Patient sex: M
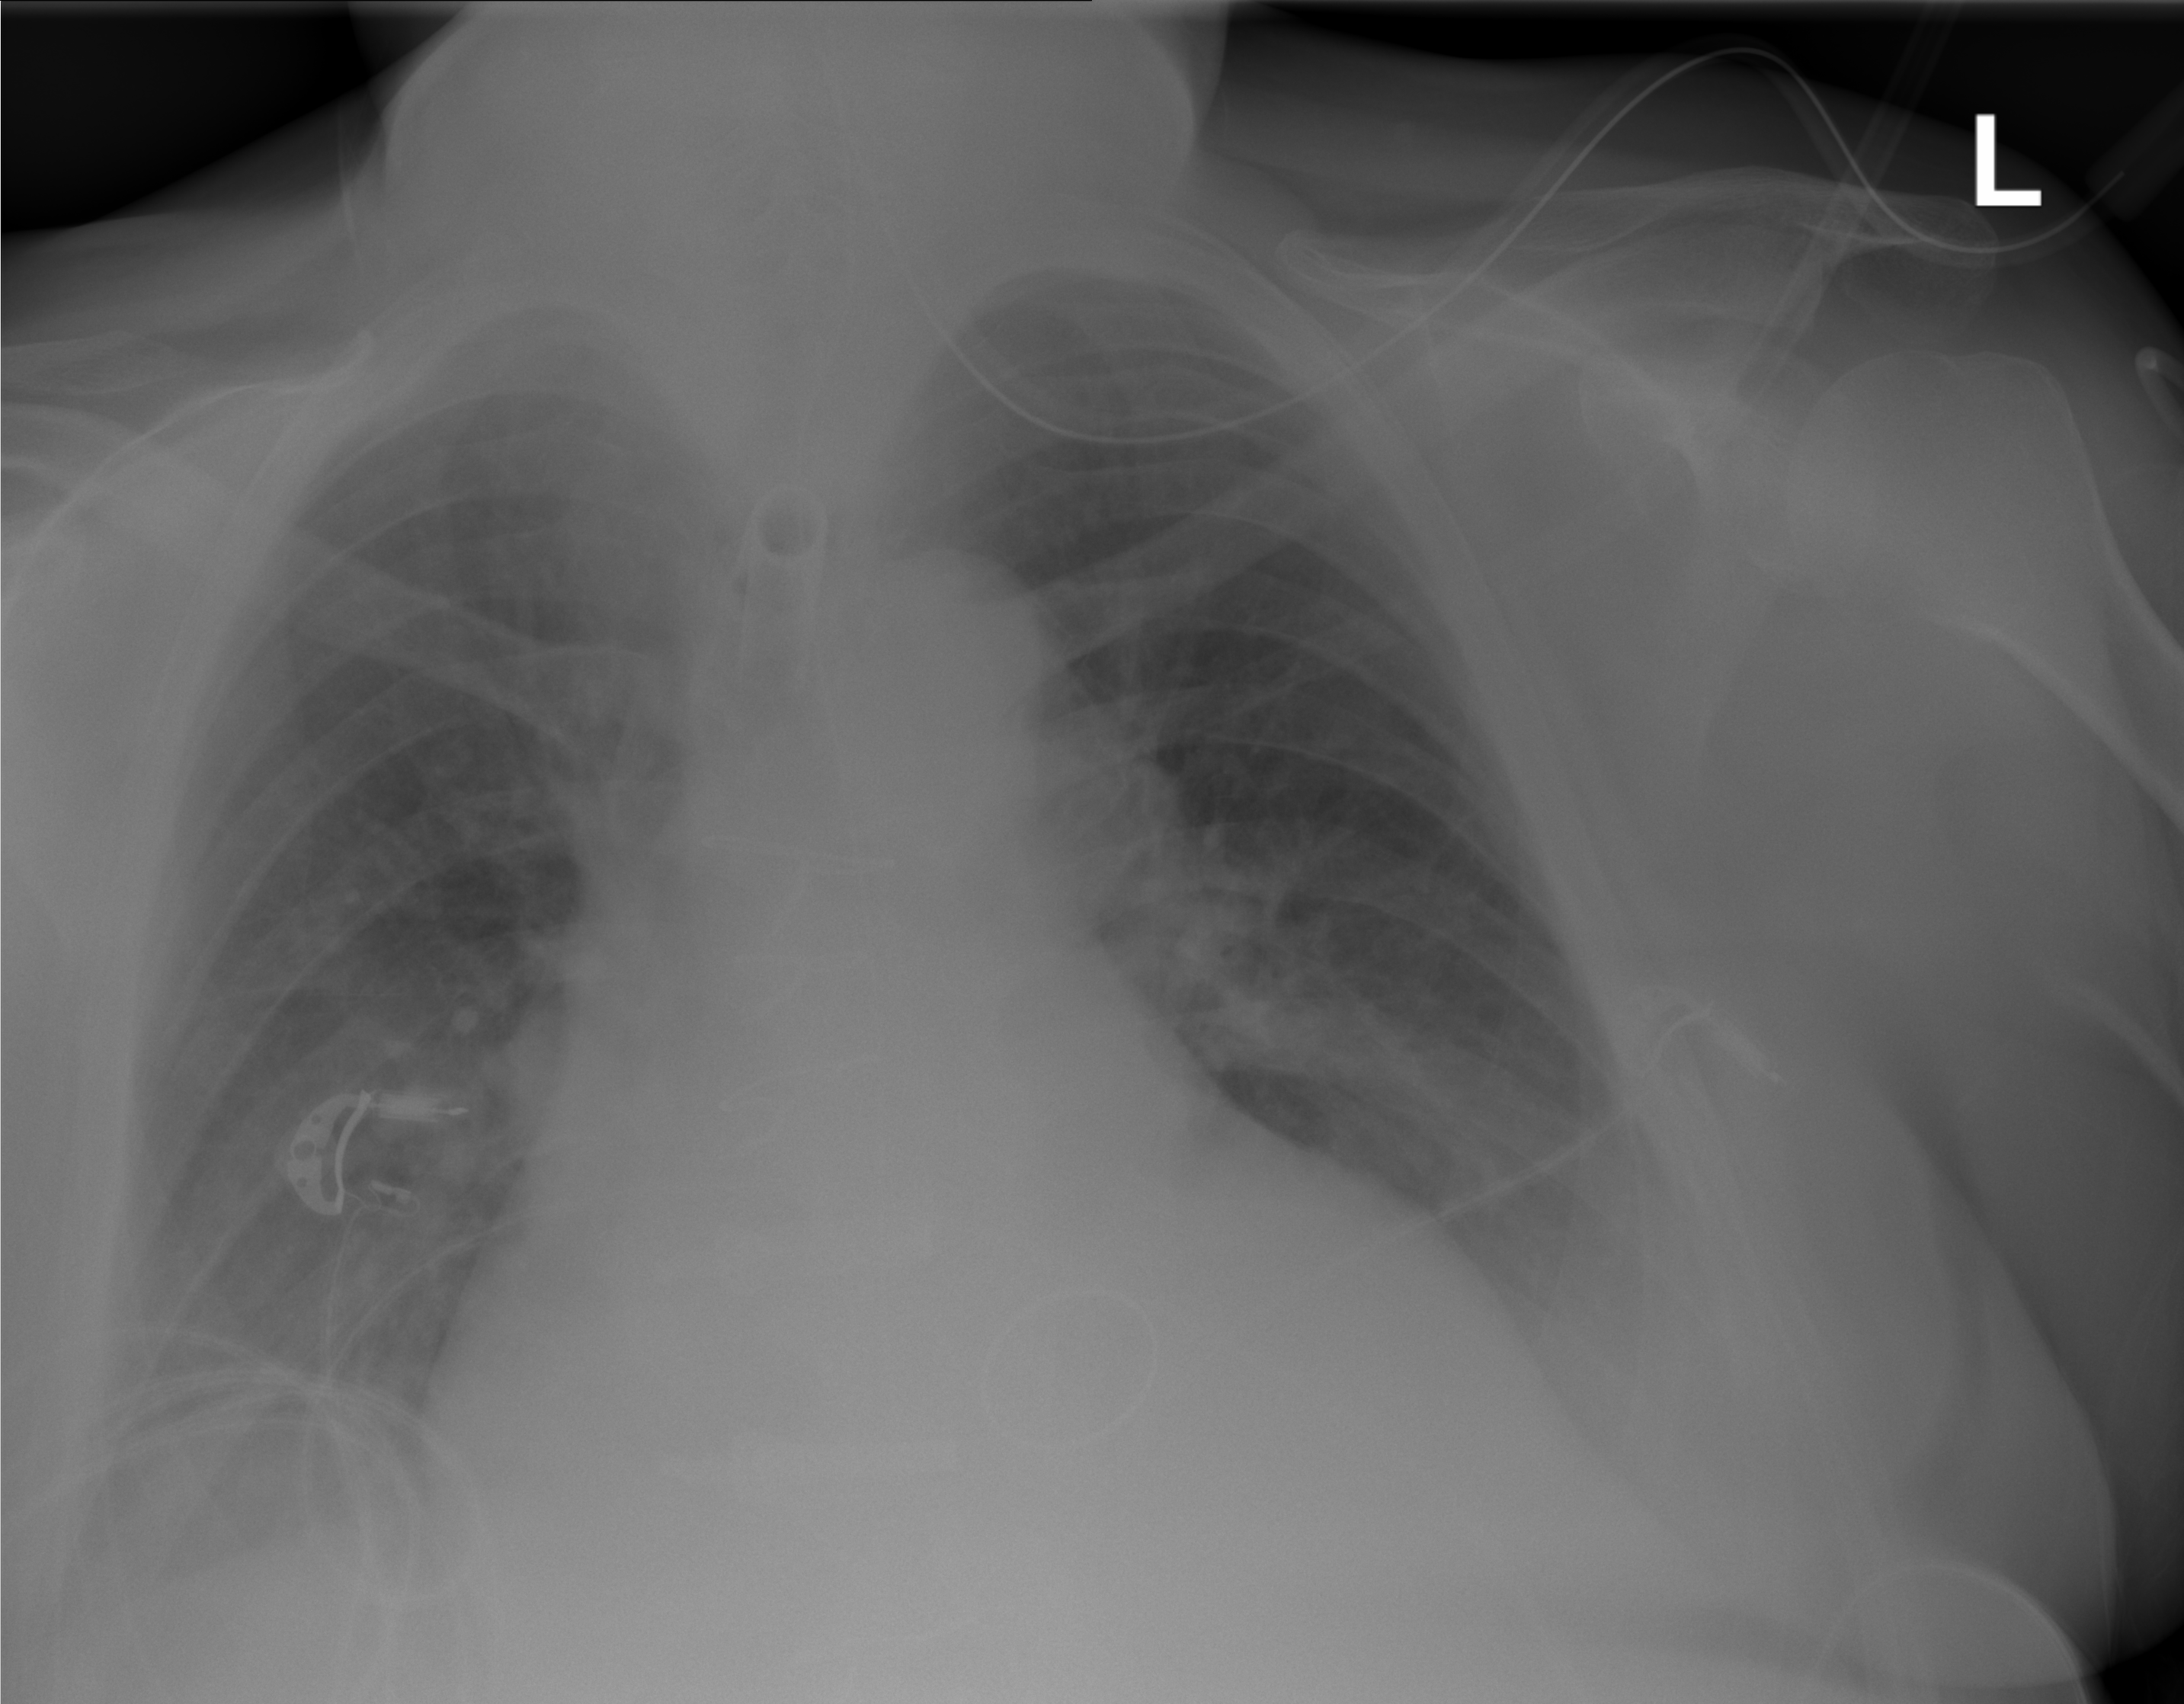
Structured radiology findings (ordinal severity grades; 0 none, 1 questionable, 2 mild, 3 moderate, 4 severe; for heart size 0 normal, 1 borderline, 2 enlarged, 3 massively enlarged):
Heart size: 3
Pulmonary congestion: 2
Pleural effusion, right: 2
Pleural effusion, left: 3
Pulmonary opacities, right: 0
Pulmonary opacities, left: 0
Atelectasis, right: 2
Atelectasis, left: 2